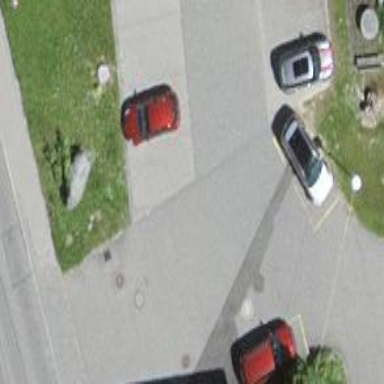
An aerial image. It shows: Parking area with asphalt surface.